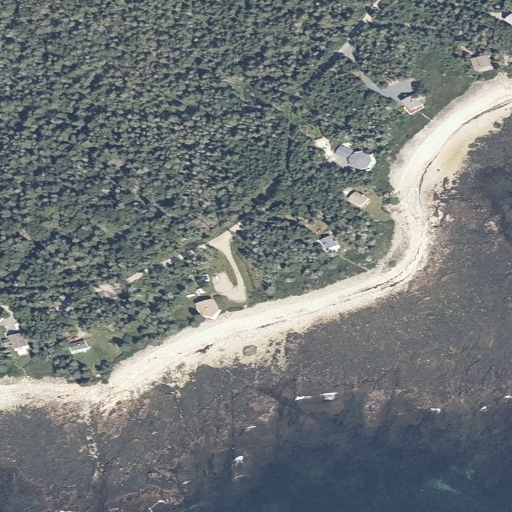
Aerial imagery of cape in Maine named Prospect Point containing evergreen forest, herbaceous wetlands, open water, open development, barren land, medium intensity development, low intensity development, and high intensity development